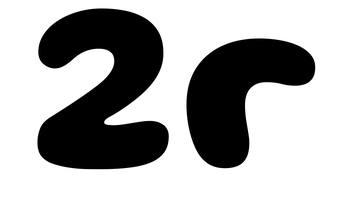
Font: Gluten_Bold